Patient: sex M, age 60
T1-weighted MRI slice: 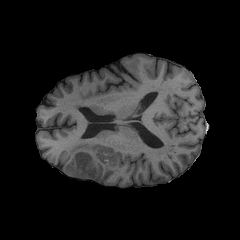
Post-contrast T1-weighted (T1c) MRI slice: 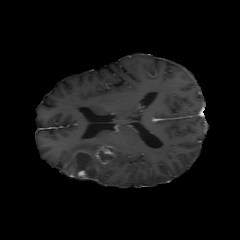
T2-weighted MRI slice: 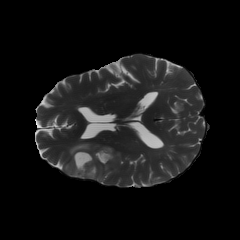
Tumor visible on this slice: yes
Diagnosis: Glioblastoma, IDH-wildtype
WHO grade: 4